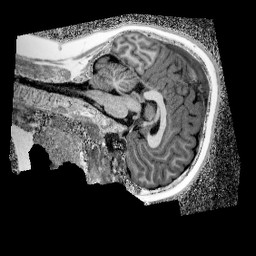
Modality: UNIT1_denoised
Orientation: sagittal
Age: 11
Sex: male
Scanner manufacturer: siemens
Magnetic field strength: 3 T
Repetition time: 4 s
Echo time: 0.00299 s